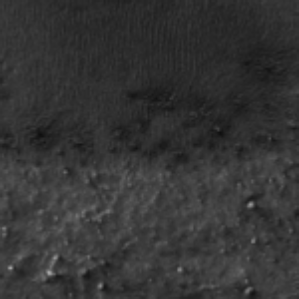
Label: frost